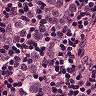
Metastatic tissue present: yes